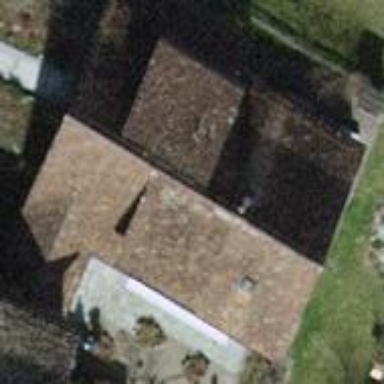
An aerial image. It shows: Building with tile roof.